This time-frequency spectrogram was computed from a bearing vibration snapshot; brighter regions carry more energy. Based on the visible evidence, which condition applies: normal, inner_race, outer_race, ball?
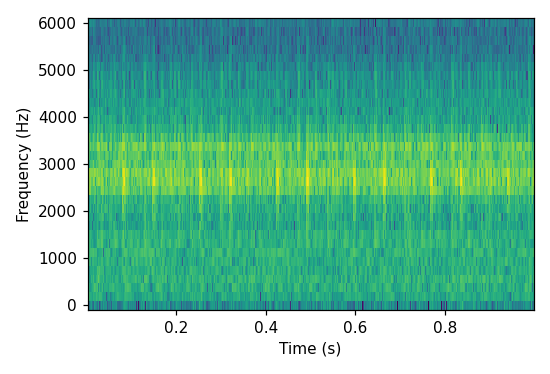
Answer: outer_race